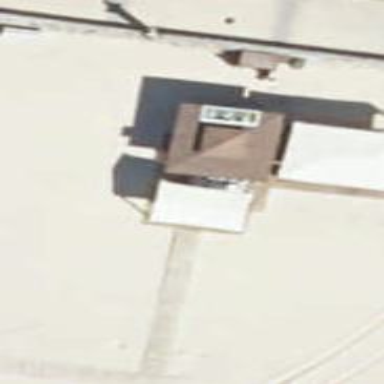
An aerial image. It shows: Outdoor seating area for leisure.